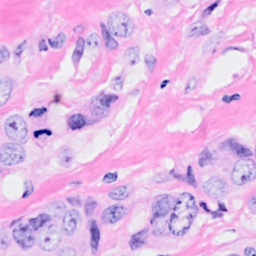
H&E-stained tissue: Breast